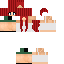
A female human skin with medium skin, wearing red long hair dressed in a red tshirt and red pants, featuring a closed mouth.